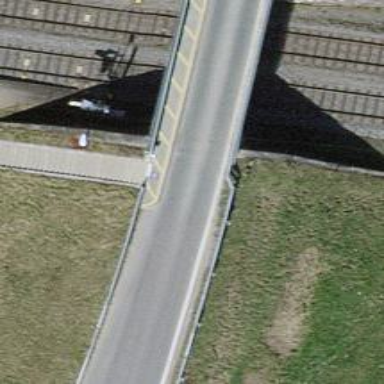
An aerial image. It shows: Set of steps on the road.